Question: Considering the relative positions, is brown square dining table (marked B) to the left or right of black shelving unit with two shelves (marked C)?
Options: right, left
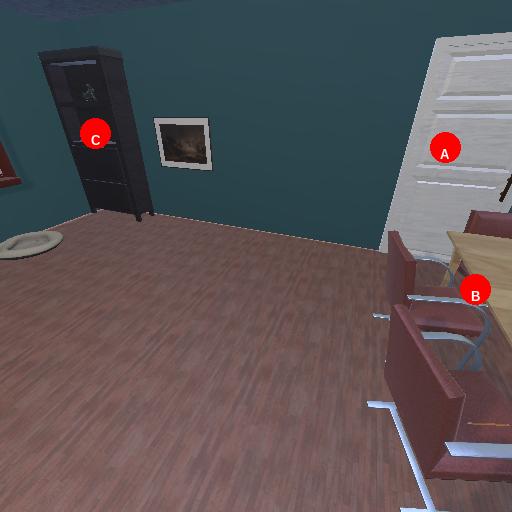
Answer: right